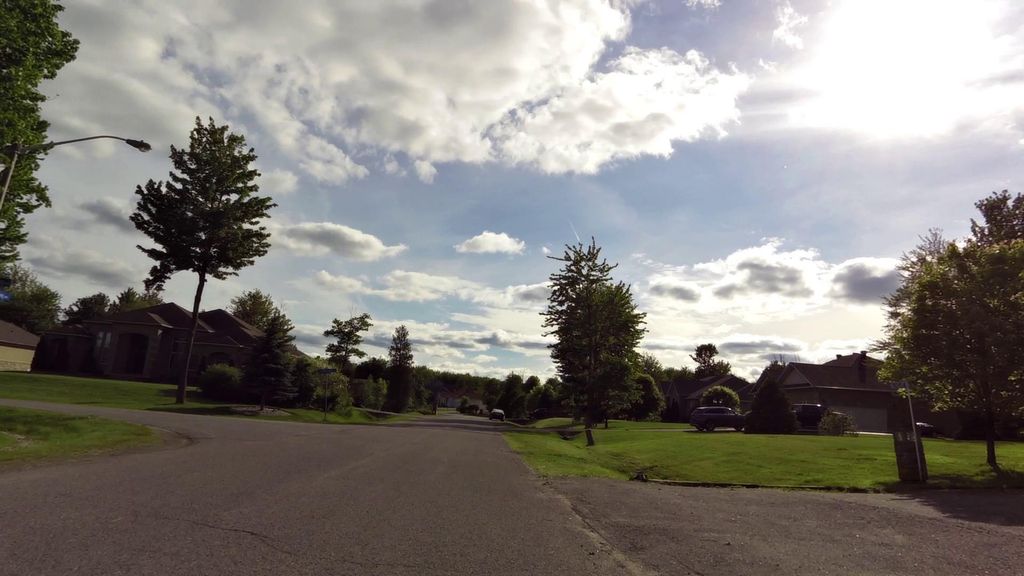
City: ottawa-gatineau